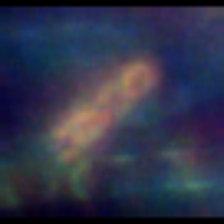
Taxon: Diatom_aggregate
Group: Diatoms